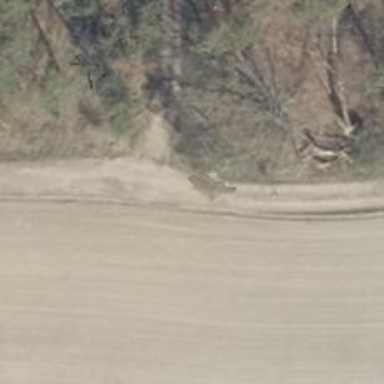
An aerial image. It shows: Track road with grade3 tracktype.